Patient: sex M, age 69
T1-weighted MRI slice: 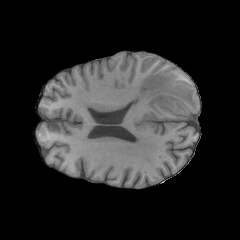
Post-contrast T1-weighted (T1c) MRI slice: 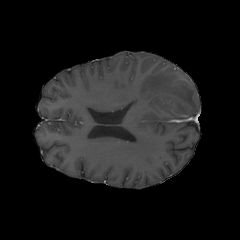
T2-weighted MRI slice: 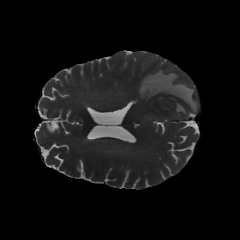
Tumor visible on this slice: yes
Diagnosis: Glioblastoma, IDH-wildtype
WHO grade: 4